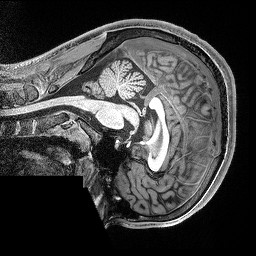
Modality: T1w
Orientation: sagittal
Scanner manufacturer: siemens
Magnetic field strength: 3 T
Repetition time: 2.5 s
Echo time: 0.0029 s